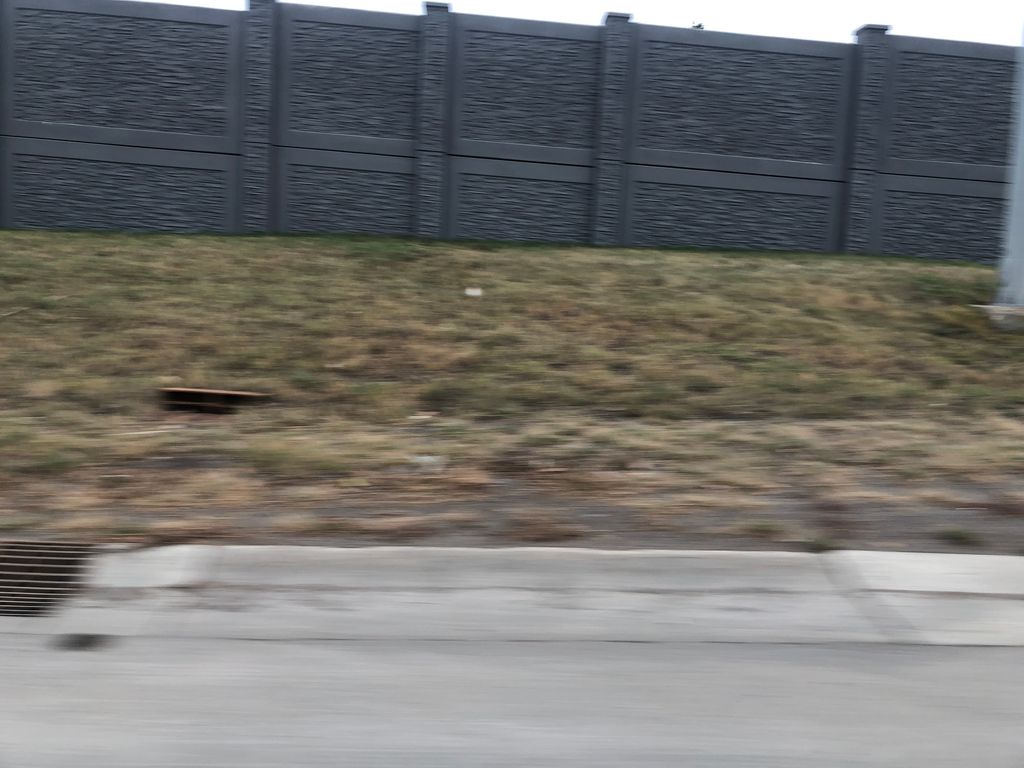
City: calgary